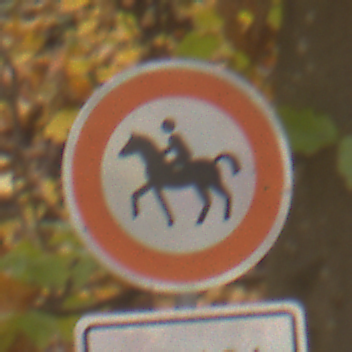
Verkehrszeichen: VerbotReiter
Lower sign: ZeitangabenOhneBeschraenkungAufWochentage1
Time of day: MorningAfternoon
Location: Outdoor (Nature)
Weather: Overcast
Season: Autumn
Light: Natural